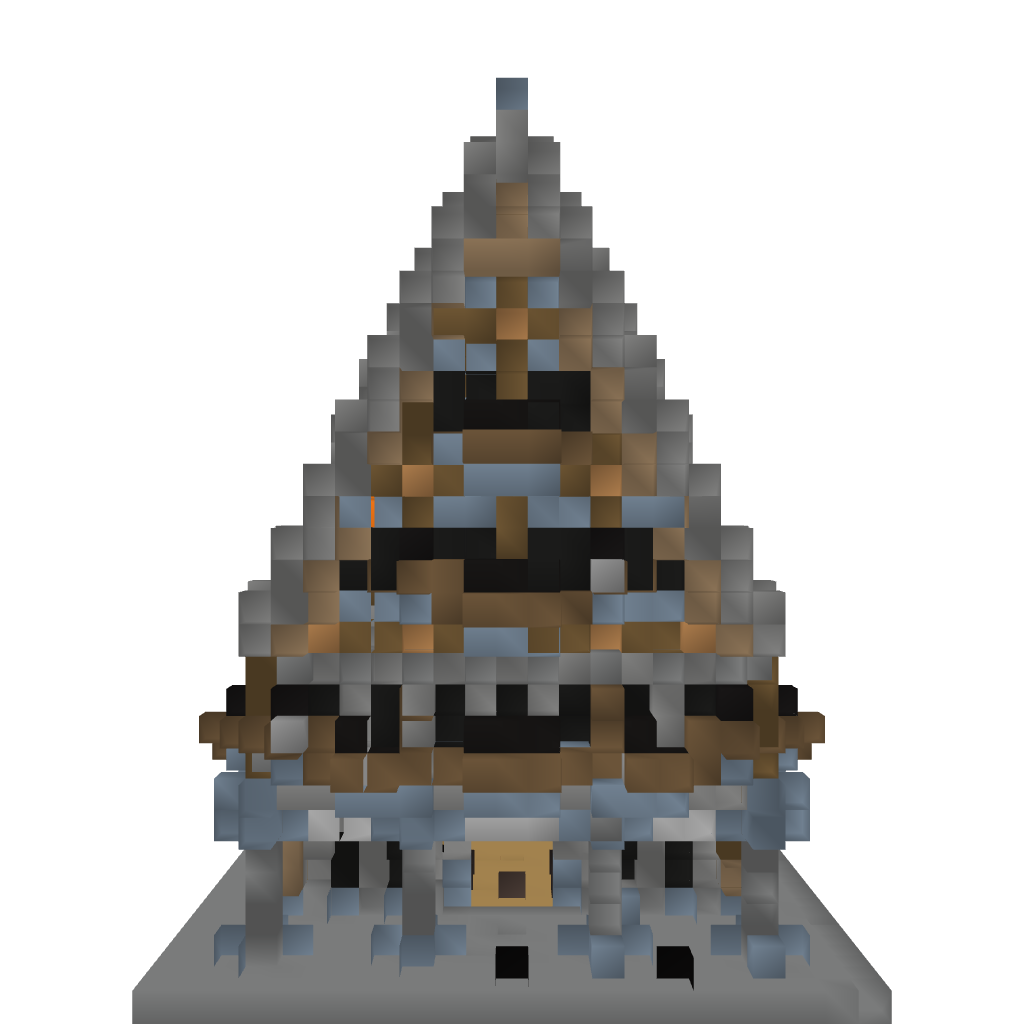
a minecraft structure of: Medieval House 1